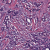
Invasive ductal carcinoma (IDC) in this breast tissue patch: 1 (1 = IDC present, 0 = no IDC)